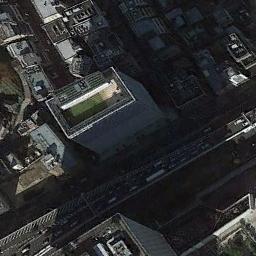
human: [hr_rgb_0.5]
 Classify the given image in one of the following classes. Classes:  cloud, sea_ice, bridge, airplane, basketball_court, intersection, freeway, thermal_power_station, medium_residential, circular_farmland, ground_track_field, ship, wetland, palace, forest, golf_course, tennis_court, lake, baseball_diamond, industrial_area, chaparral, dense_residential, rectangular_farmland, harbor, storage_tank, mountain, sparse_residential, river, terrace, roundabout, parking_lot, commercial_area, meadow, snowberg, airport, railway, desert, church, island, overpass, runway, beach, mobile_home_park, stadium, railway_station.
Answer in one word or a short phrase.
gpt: commercial_area